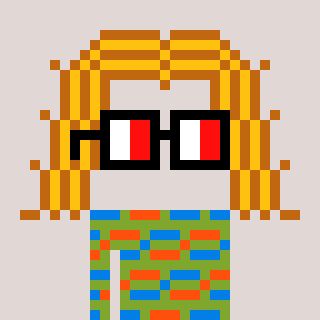
a pixel art character with square glasses with black frames and red eyes, a hair-shaped head and a slimegreen-colored body on a warm background